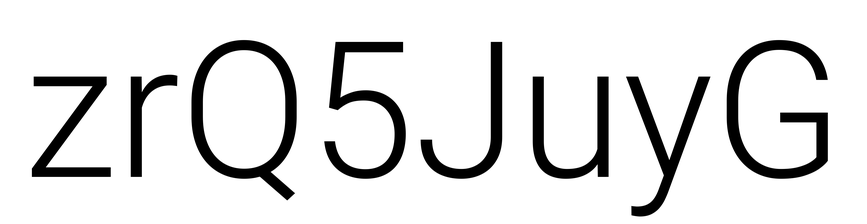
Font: Roboto_Light